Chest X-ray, PA view. Patient: 55 years old, sex F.
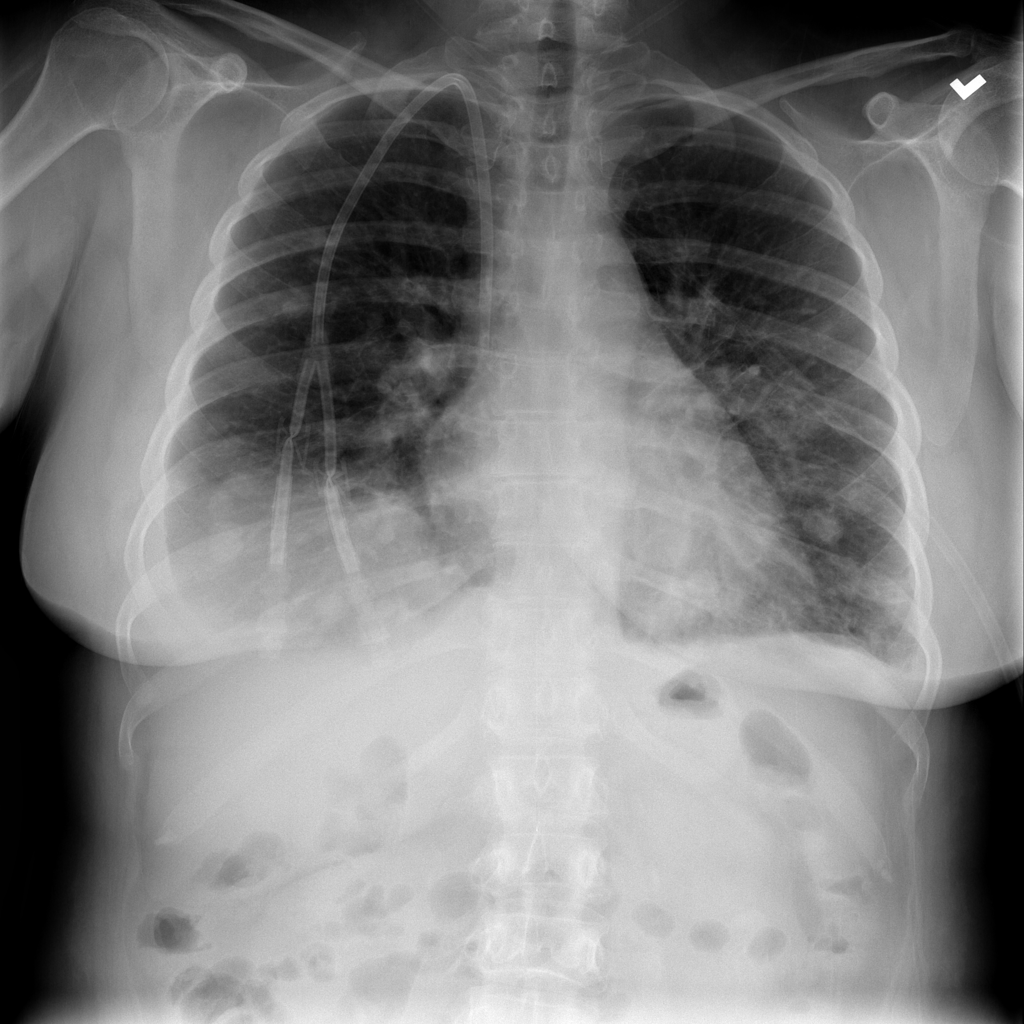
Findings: Edema, Effusion, Infiltration